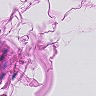
Metastatic tissue present: no